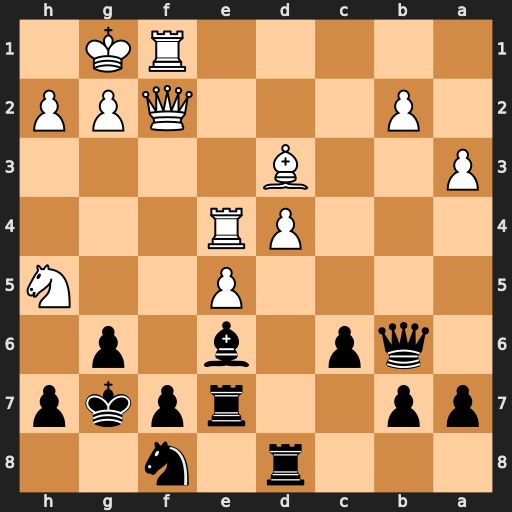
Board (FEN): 3r1n2/pp2rpkp/1qp1b1p1/4P2N/3PR3/P2B4/1P3QPP/5RK1
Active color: b
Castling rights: -
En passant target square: -
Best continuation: gxh5 Qf6+ Kg8 Qxe7 Rxd4 Rxd4 Qxd4+ Rf2 Qxd3